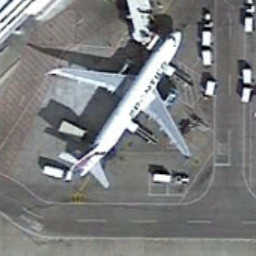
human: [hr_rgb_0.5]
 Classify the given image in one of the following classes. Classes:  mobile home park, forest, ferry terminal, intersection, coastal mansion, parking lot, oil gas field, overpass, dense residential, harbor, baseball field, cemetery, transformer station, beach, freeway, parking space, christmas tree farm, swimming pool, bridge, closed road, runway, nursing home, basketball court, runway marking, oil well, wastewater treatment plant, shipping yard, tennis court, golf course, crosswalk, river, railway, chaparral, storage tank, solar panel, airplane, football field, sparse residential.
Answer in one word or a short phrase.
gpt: airplane